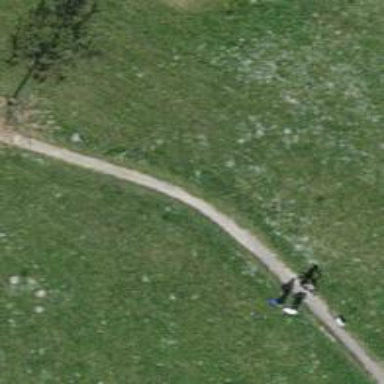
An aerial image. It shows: Compacted footway.